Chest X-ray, PA view. Patient: 76 years old, sex F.
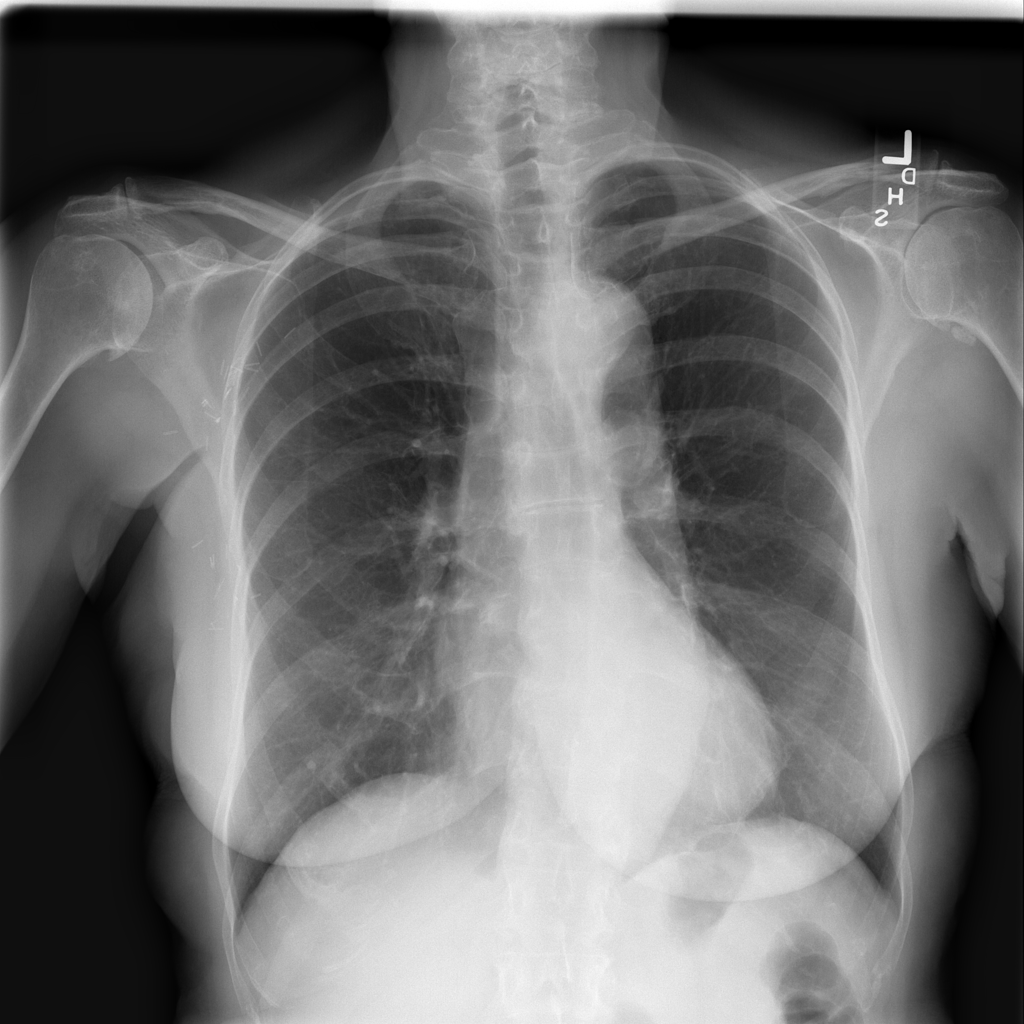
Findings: Emphysema